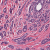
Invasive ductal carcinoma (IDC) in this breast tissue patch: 1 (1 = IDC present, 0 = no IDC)